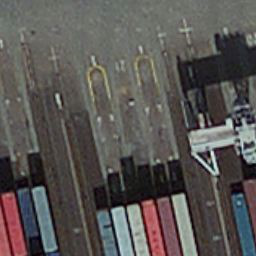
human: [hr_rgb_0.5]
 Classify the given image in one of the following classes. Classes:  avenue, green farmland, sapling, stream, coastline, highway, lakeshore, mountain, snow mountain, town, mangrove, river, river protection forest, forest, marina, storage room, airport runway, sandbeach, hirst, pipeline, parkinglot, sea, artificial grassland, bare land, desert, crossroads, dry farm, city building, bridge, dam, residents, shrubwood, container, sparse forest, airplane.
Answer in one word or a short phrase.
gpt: container